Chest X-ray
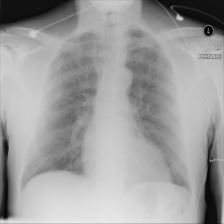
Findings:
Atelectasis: negative
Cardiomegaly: negative
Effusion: negative
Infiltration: negative
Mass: negative
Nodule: negative
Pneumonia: negative
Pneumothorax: negative
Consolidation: negative
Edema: negative
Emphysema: negative
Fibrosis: negative
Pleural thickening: negative
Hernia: negative